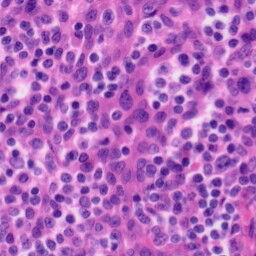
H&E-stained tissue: Tonsil